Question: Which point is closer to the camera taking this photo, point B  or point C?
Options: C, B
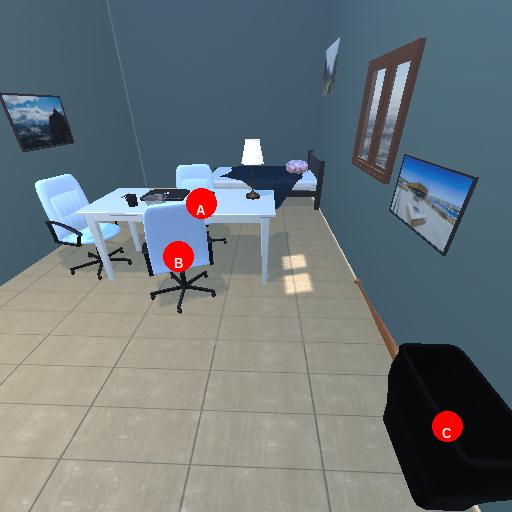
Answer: C